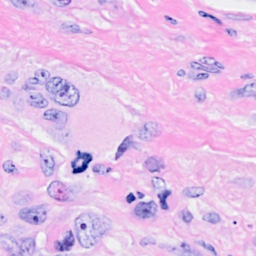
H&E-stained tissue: Breast